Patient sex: F
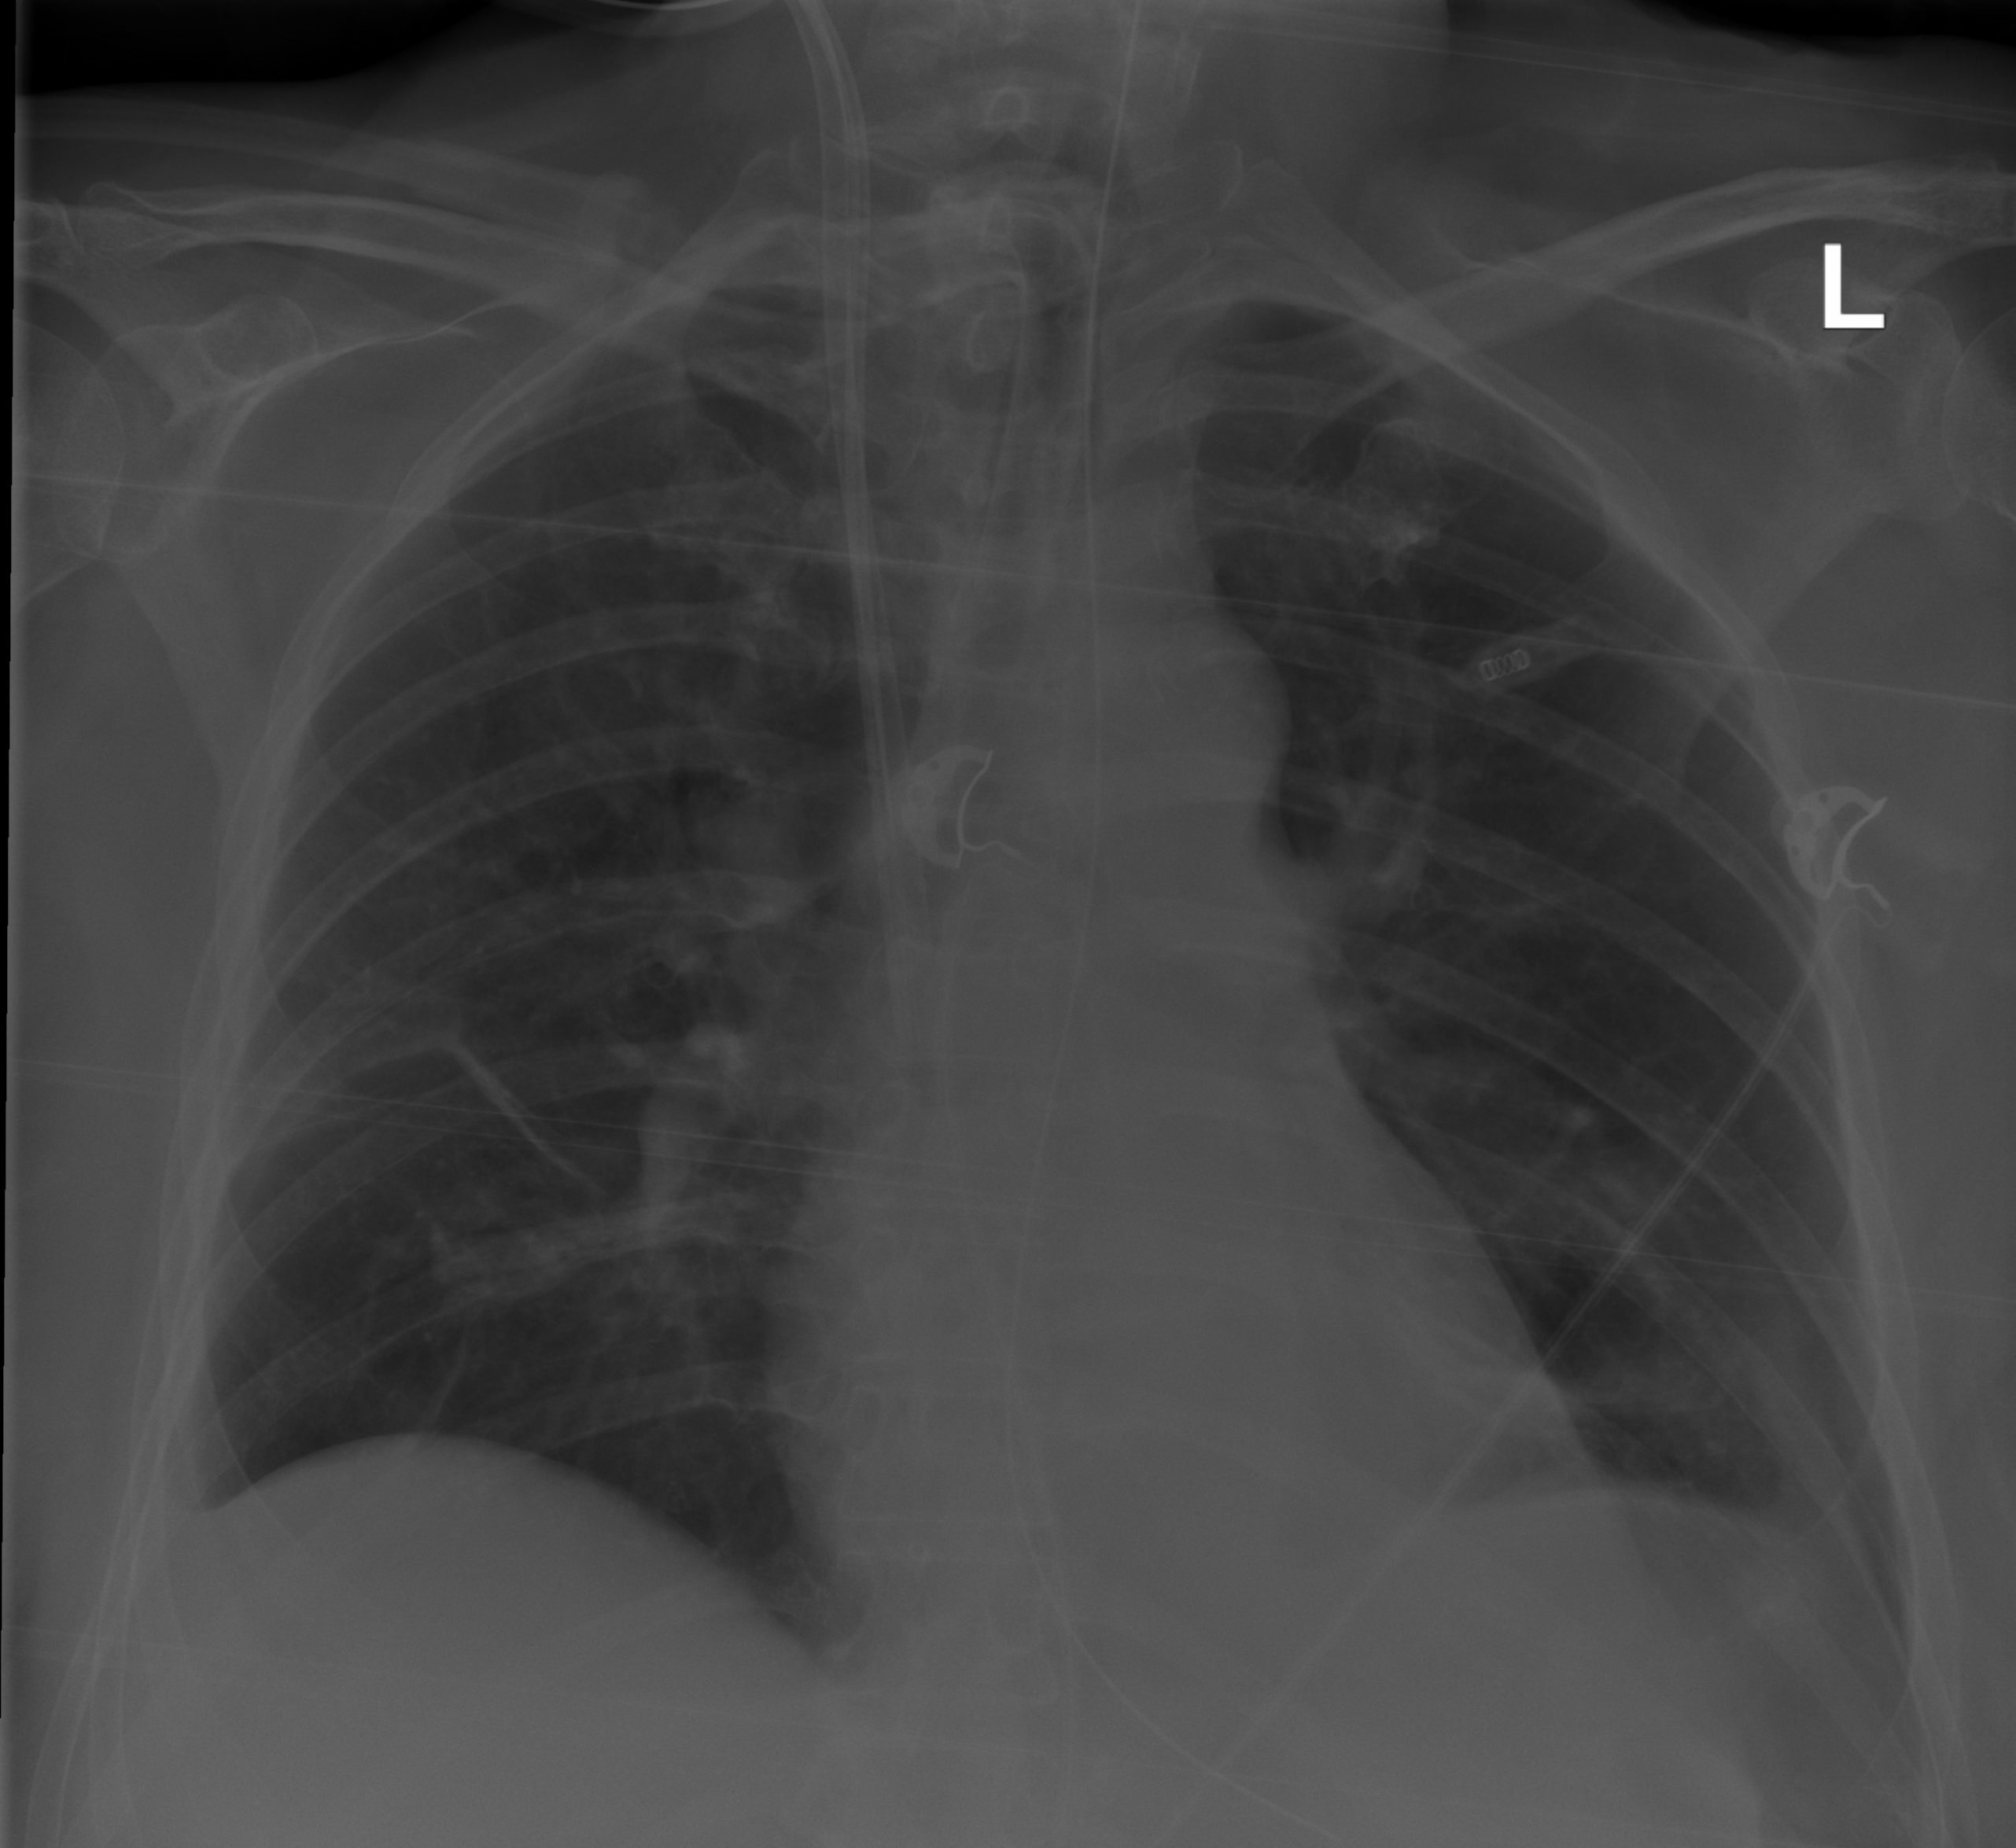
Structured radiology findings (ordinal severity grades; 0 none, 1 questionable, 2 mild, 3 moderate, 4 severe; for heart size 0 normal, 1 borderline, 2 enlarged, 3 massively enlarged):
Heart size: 0
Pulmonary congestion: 2
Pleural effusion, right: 0
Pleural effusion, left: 2
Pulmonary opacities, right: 0
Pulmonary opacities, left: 0
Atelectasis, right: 1
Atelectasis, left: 2